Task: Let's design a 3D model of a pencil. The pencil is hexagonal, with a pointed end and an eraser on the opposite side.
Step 44:
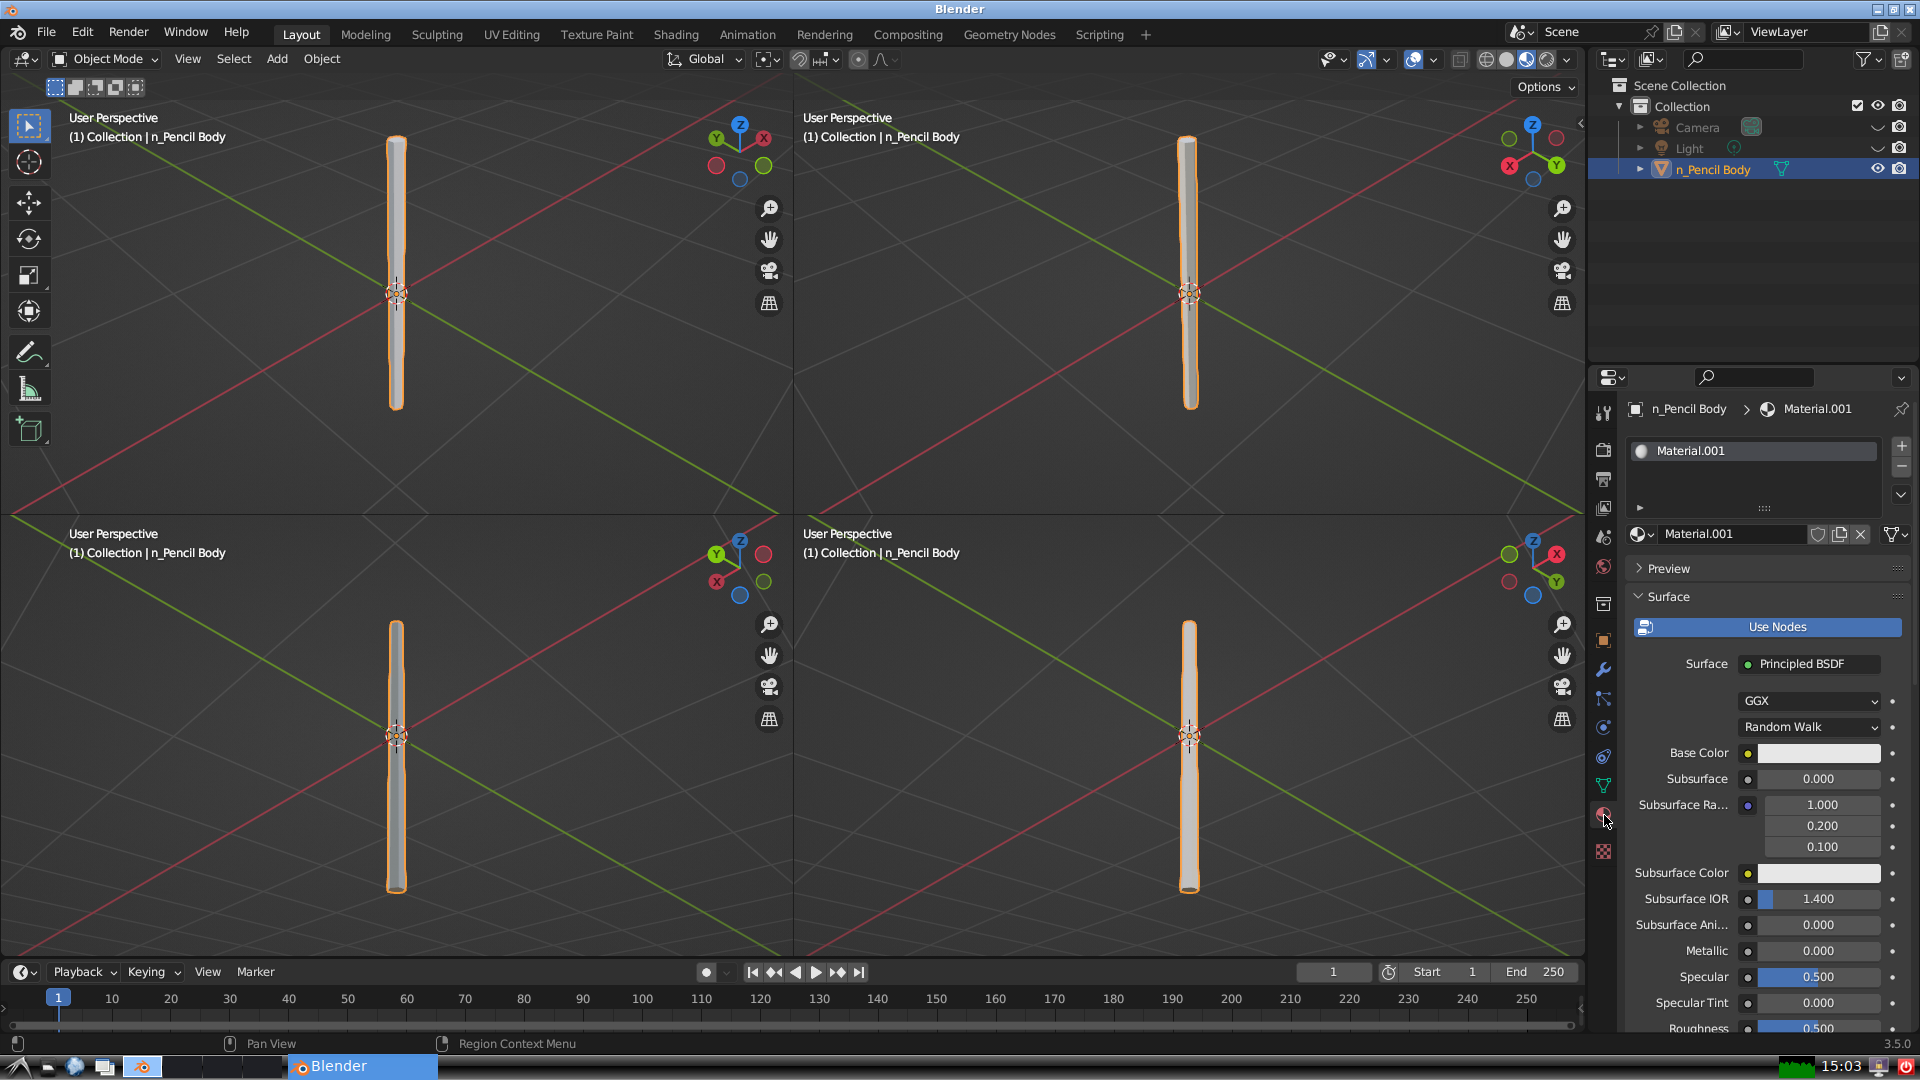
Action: click: no